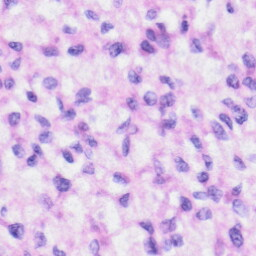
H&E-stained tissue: Liver